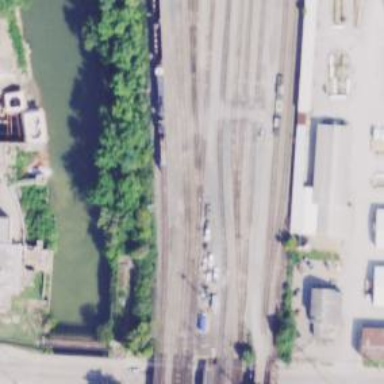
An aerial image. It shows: Abandoned railway yard.